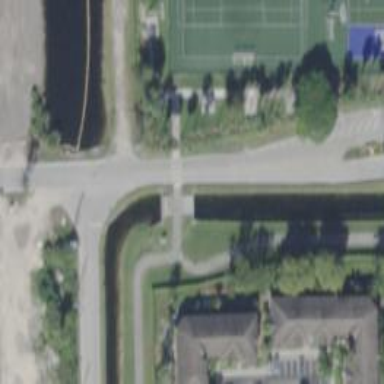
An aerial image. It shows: Culvert underpass for canal.